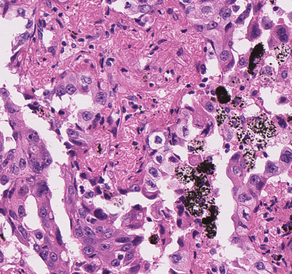
Tumor epithelial tissue: yes
Tumor-associated stroma tissue: yes
Normal tissue: no